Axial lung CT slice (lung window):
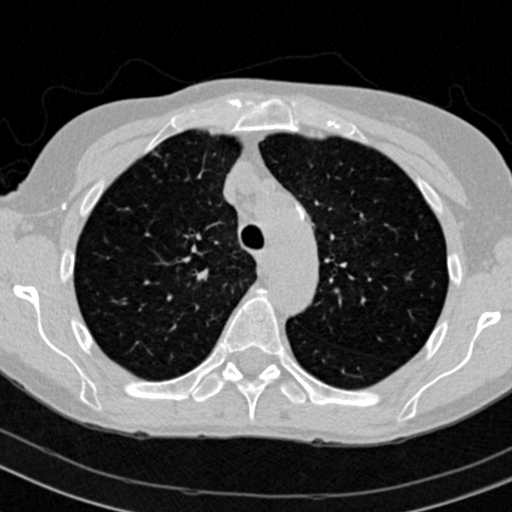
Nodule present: no